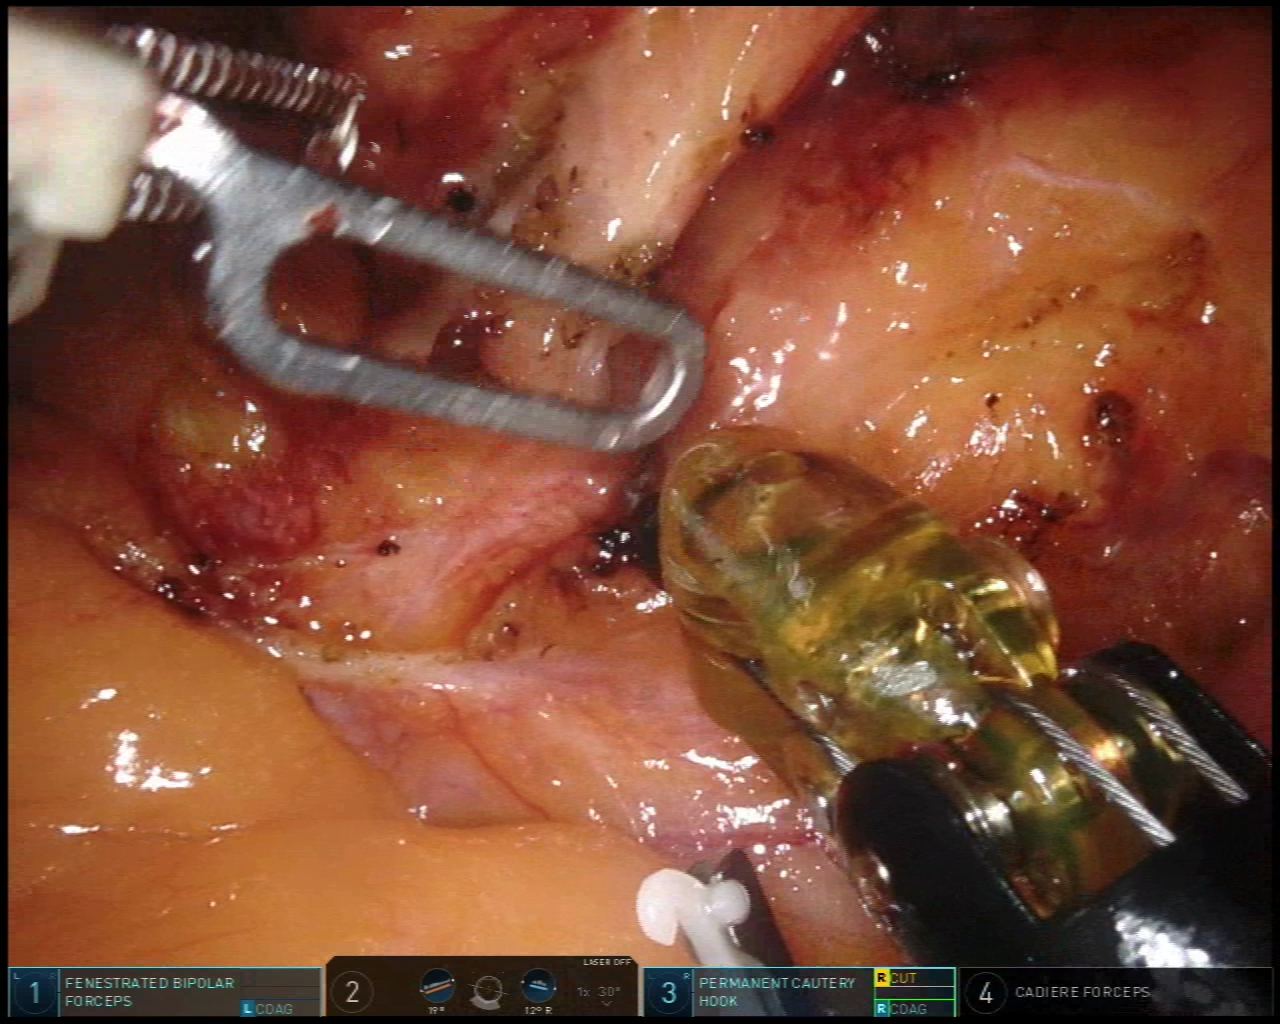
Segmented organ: inferior_mesenteric_artery
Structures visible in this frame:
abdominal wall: no
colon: no
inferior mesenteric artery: yes
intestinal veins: no
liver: no
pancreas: no
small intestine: no
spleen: no
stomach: no
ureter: no
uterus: no
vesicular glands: no